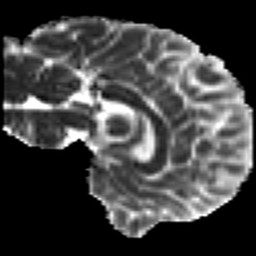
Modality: MD
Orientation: sagittal
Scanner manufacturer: siemens
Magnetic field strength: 3 T
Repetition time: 7.8 s
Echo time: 0.09 s